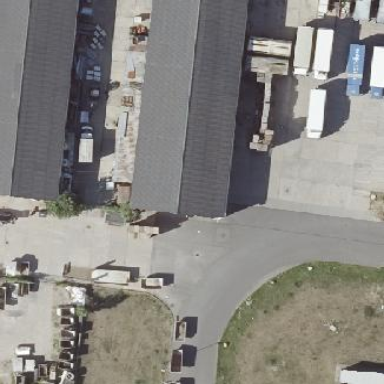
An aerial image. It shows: Industrial building.